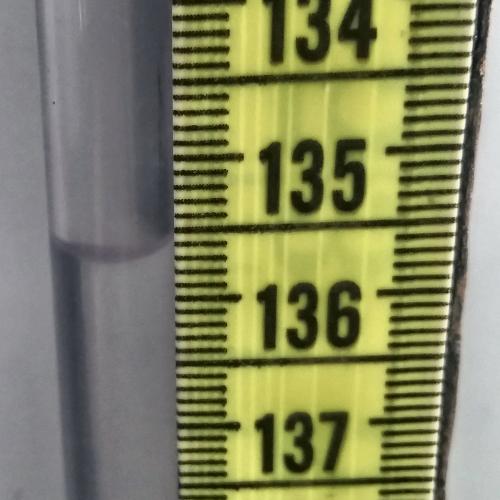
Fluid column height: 135.6 cm